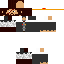
A male skeleton skin with dark skin, wearing brown helmet dressed in a black robe top and brown pants, featuring a closed mouth.